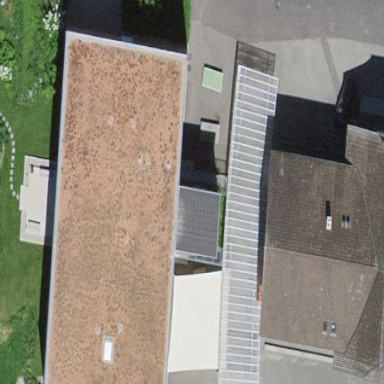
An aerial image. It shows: School building.